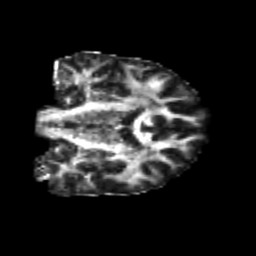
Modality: FA
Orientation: coronal
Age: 21
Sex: male
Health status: healthy
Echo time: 0.074 s